Question: I have a simple dropdown that I want to stylize so that it would bring the boostrap effect.
However, I'm not keen on using the boostrap.css for this purpose.
Is there any way I achieve this:

by using jquery/css??
html:
'''
<select class="dropdown-menu" role="menu">
<option>This Account</option>
<option>Other Account</option>
</select>
<input class="search" type="search">
<span class="search-icon"></span>
'''
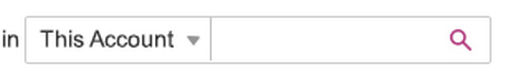
Answer: You might try this plugin: <URL>.